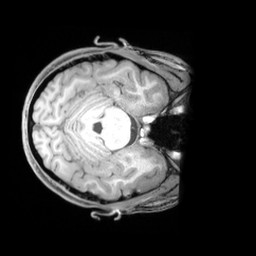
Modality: T1w
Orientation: axial
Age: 26
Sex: female
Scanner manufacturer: siemens
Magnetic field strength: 3 T
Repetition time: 1.97 s
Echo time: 0.00206 s